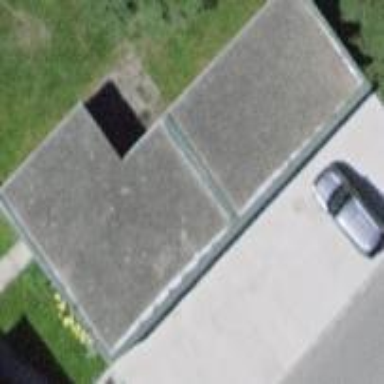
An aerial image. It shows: Group of garages.